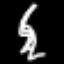
Label: squiggle